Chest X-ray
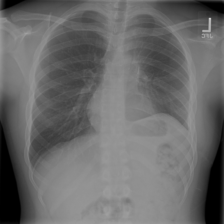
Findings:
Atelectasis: negative
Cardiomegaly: negative
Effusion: negative
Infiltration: negative
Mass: negative
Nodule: negative
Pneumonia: negative
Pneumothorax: negative
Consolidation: negative
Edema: negative
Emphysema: negative
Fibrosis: negative
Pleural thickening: positive
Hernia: negative